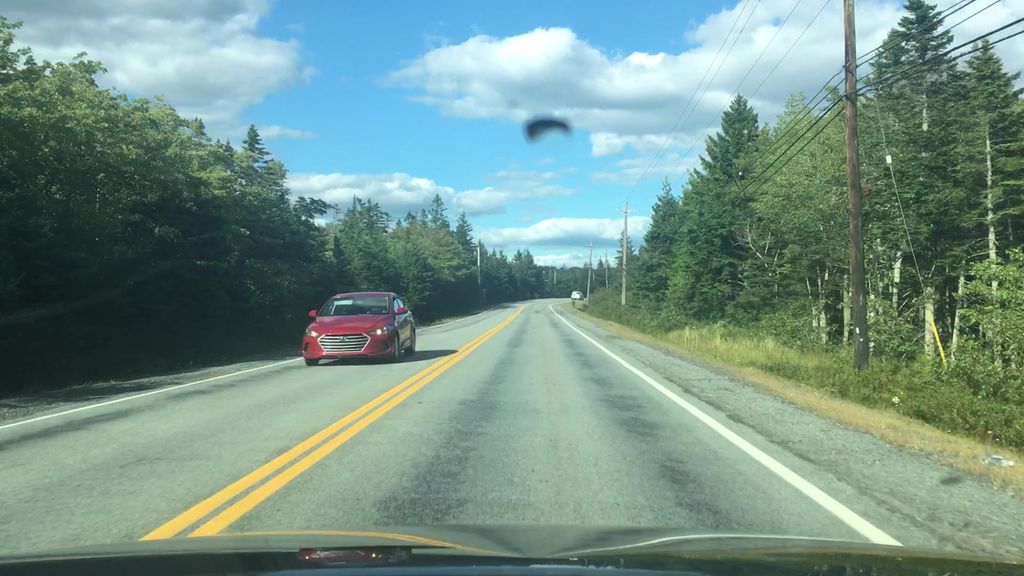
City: halifax